Question: I'm building an app with google street view. Basically the user clicks on a road, he sees a street view box where he can change the direction of the camera and then he submits it to the server, where latitude, longitude and heading are stored.
When he reloads the page, a marker will be set in that location and when he clicks on it he will see exactly the same image but he won't be able to pan anymore (I'm using google street view image).
I noticed that when I click on a stored pin, the image loaded is not exactly the same, is it possible that google street view has some precision issues? The view has always a noticeable offset.
Here's what I'm sending to the server:
latitude: 32.84094293282064
longitude: -117.23613739013672
heading: -7

and here the request and the result for the static image:
<URL>
(click on the link to see the image)
As you can see, you still see the white truck, it's just further away, even though the latitude and the longitude are the same.
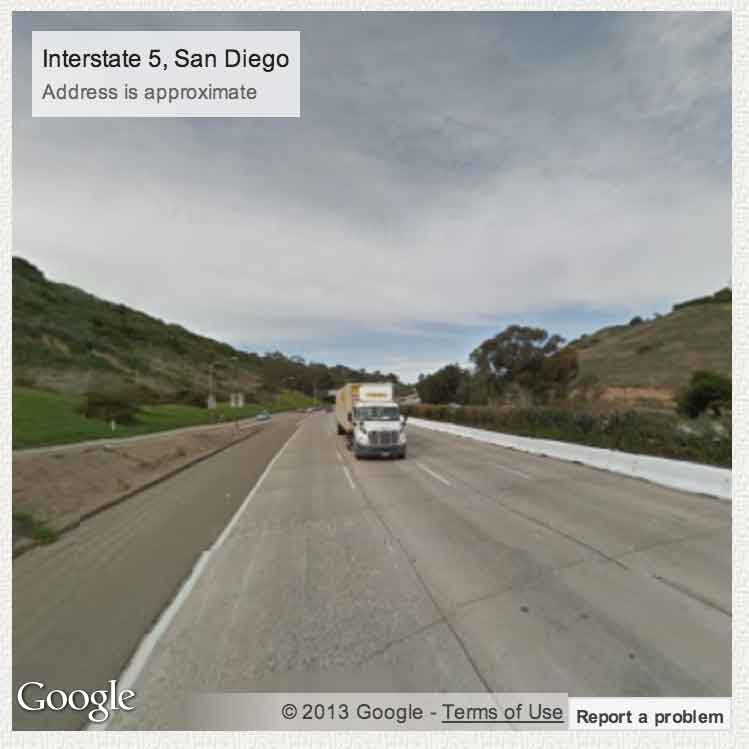
Answer: I just stumbled on to this looking for something else and noticed it wasn't answered. You've probably either given up or figured it out by now.
My guess would be the FOV is different. You are using 120 and my best guess for the image that you have is around 90.
<URL>